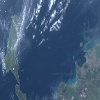
Label: water